Question: Basically I'm trying to unzip some specific files in a zip file (there are lots of junk subfolders in it).
The thing is only the last subfolder contains files I want. Other subfolders won't contain any files except another subfolder.

Here is the code I'm currently using:
'''
ZipFile="C:\Test.zip"
ExtractTo="C:"
Set fso = CreateObject("Scripting.FileSystemObject")
If NOT fso.FolderExists(ExtractTo) Then
fso.CreateFolder(ExtractTo)
End If
set objShell = CreateObject("Shell.Application")
set FilesInZip= objShell.NameSpace(ZipFile).items
print "There are " & FilesInZip.Count & " files"
'Output will be 1 because there is only one subfolder there.
objShell.NameSpace(ExtractTo).CopyHere(FilesInZip)
Set fso = Nothing
Set objShell = Nothing
'''
Is there anyway I can traverse subfolder and only unzip files with a specific extension?
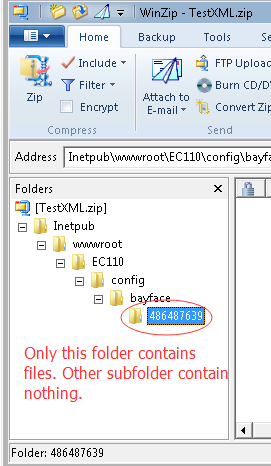
Answer: You can do that with a recursive procedure that calls itself for folder items and extracts file items if they have a specific extension:
'''
Set fso = CreateObject("Scripting.FileSystemObject")
Set app = CreateObject("Shell.Application")
Sub ExtractByExtension(fldr, ext, dst)
For Each f In fldr.Items
If f.Type = "File folder" Then
ExtractByExtension f.GetFolder, ext, dst
ElseIf LCase(fso.GetExtensionName(f.Name)) = LCase(ext) Then
app.NameSpace(dst).CopyHere f.Path
End If
Next
End Sub
ExtractByExtension app.NameSpace("C:\path o\your.zip"), "txt", "C:\output"
'''